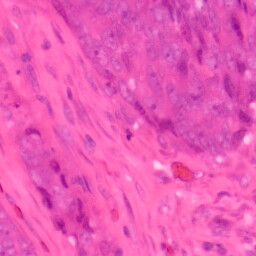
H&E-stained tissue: Colon